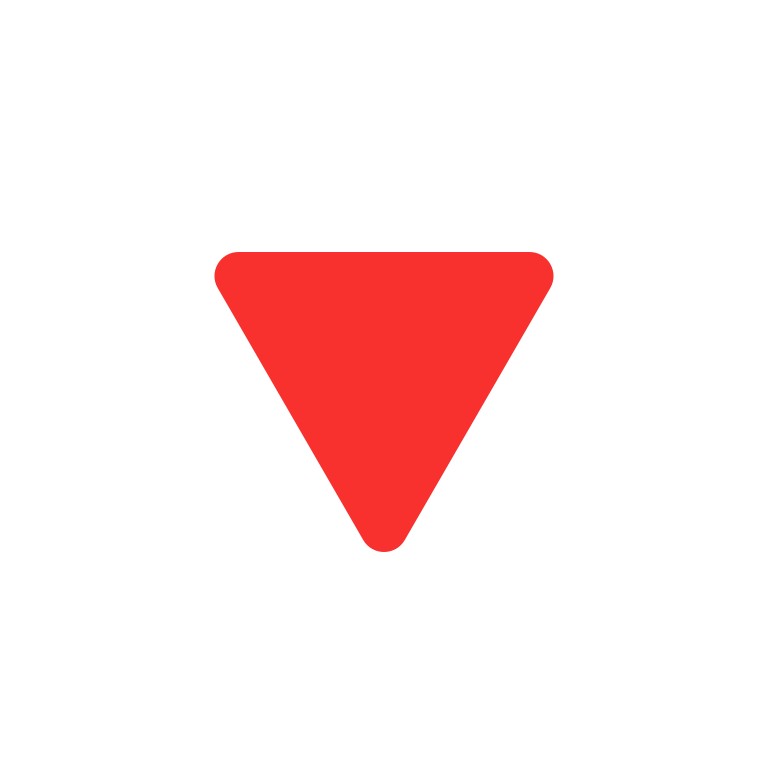
red triangle pointed down flat